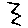
Label: zigzag